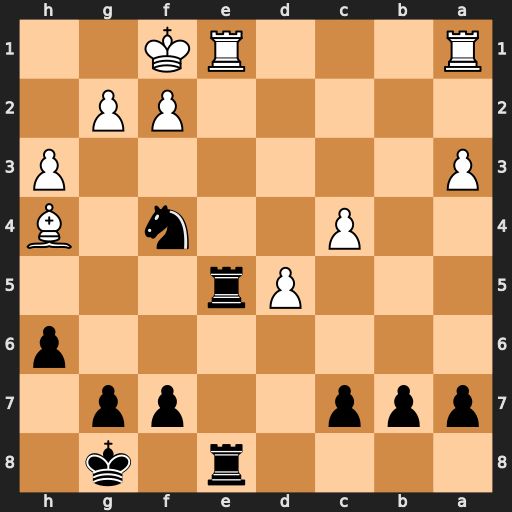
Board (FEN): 4r1k1/ppp2pp1/7p/3Pr3/2P2n1B/P6P/5PP1/R3RK2
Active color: b
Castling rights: -
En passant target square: -
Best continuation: Rxe1+ Rxe1 Rxe1+ Kxe1 Nxg2+